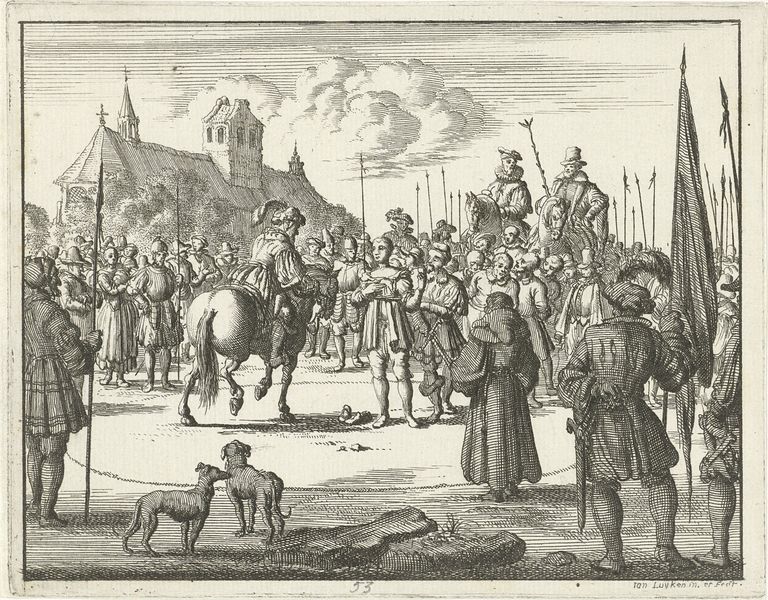
Titel: Martin Zehentmayer en zes andere wederdopers, toegesproken door een edelman, op weg naar hun executie te Gmünd
Künstler: Jan Luyken
Standort: Amsterdam
Institution: Rijksmuseum
Schlagwörter: church, crowd, hat, people, soldiers, black, windows, clouds, sky, building, dogs, sketch, flags, menschen, history, circle, horse, mittelalter, contrast, zeichnung, pike, warriors, lance, bauer, radierung, mace, cavalry, geschichte, gescichte, menschem